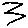
Label: zigzag